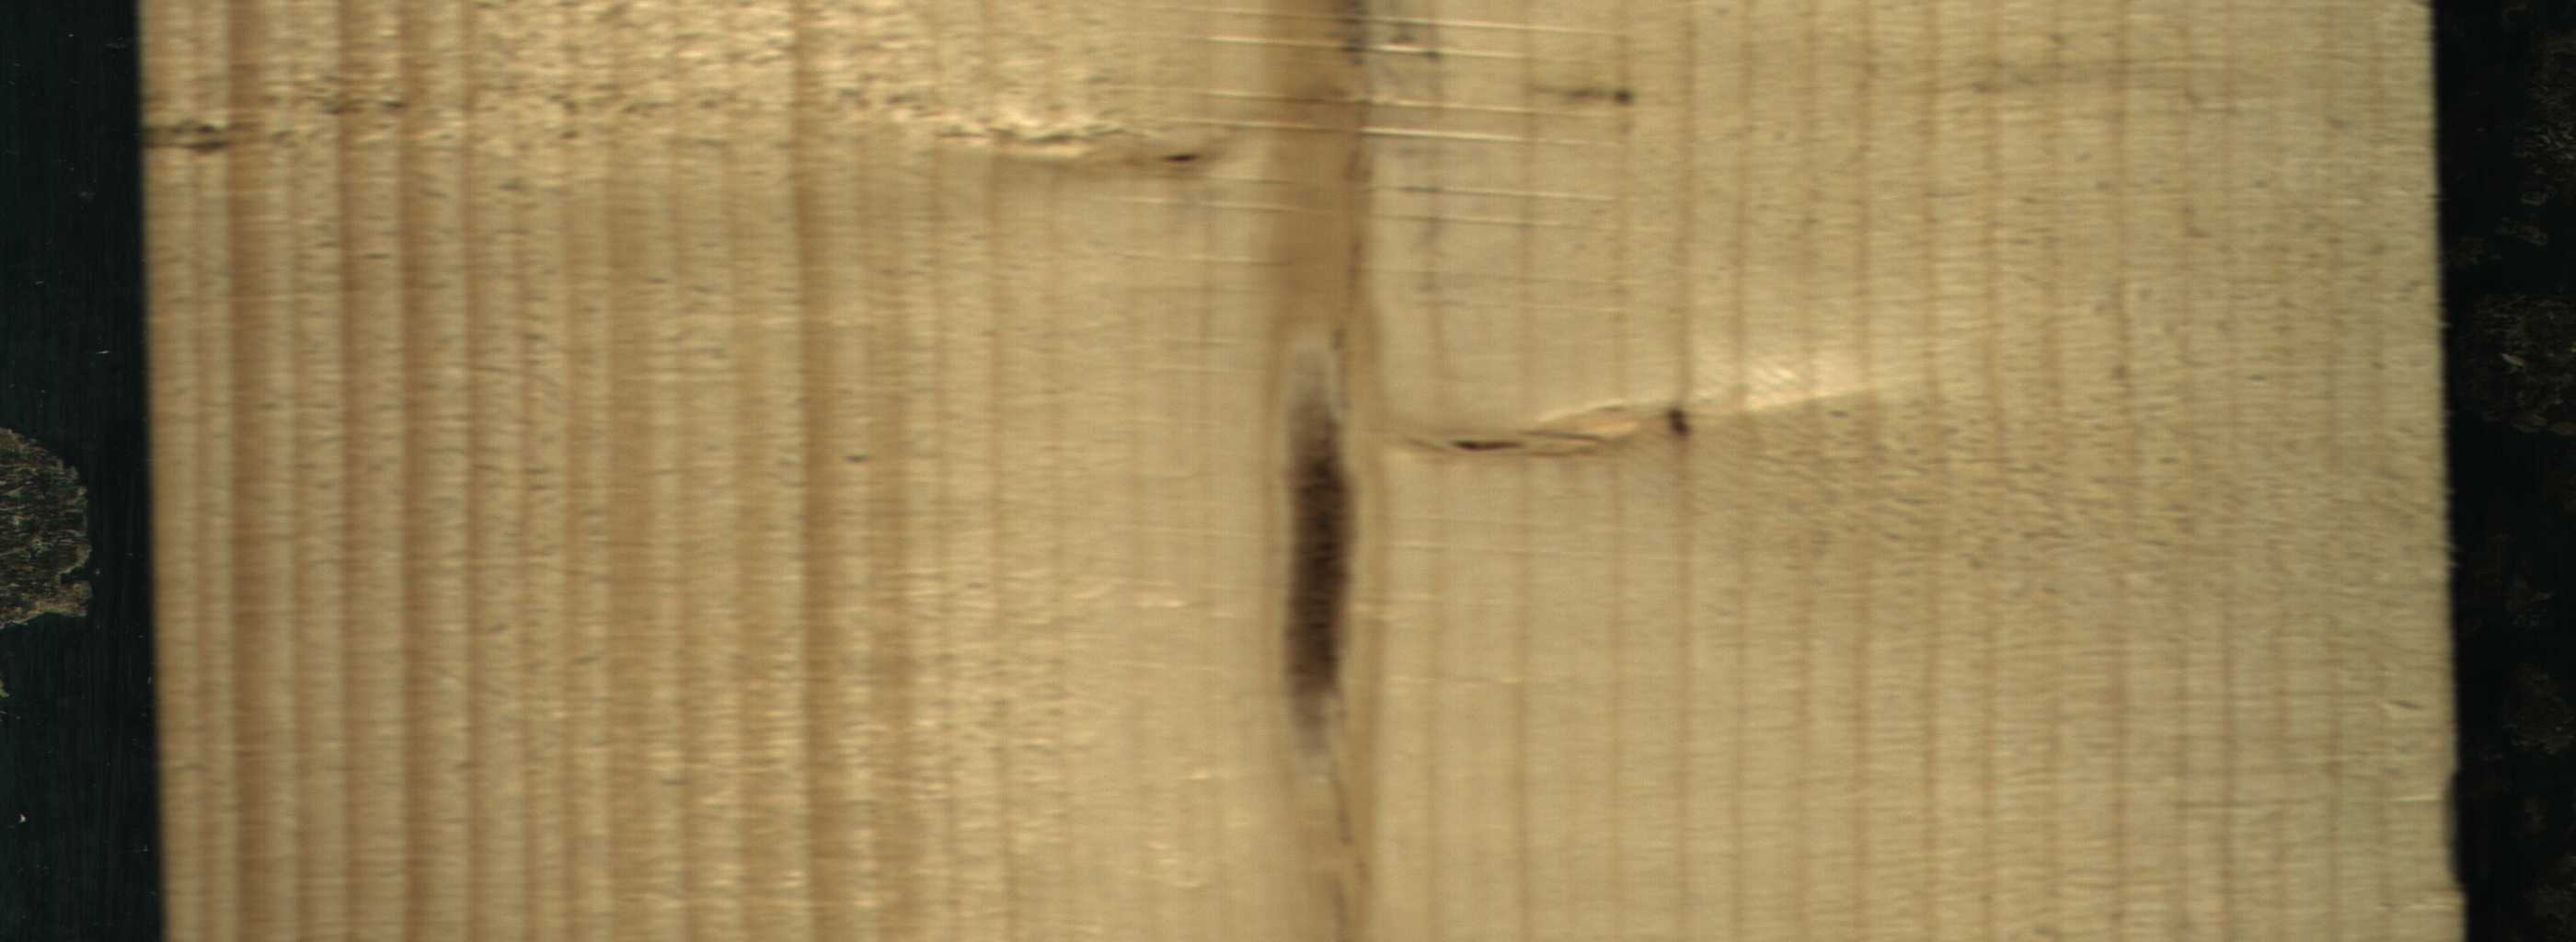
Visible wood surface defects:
Marrow
Live_Knot